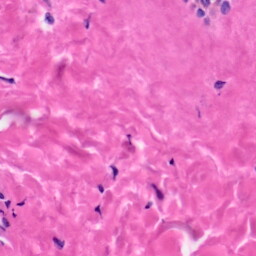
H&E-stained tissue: Skin